Field crop: tomato
Growth stage: 1
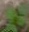
Species: solanum